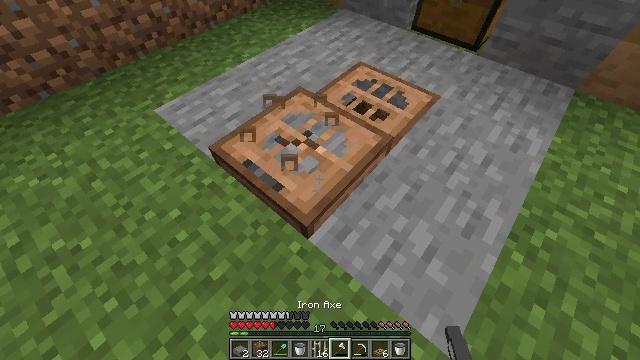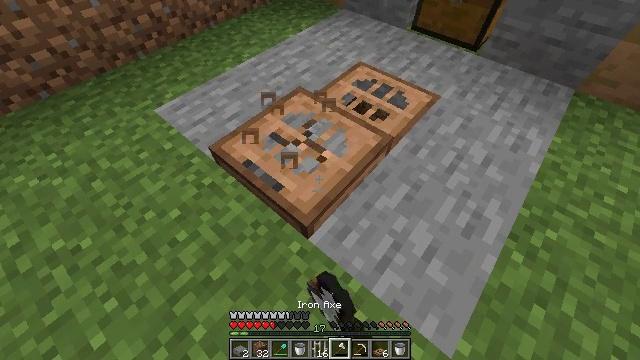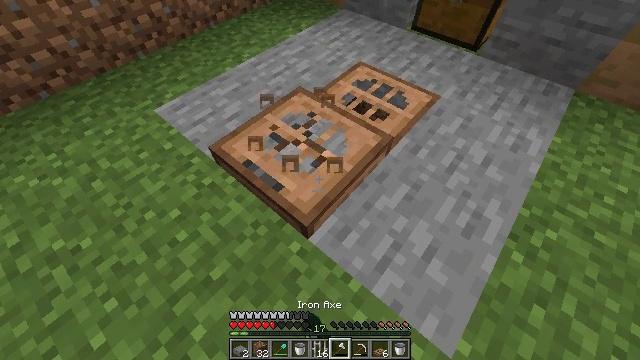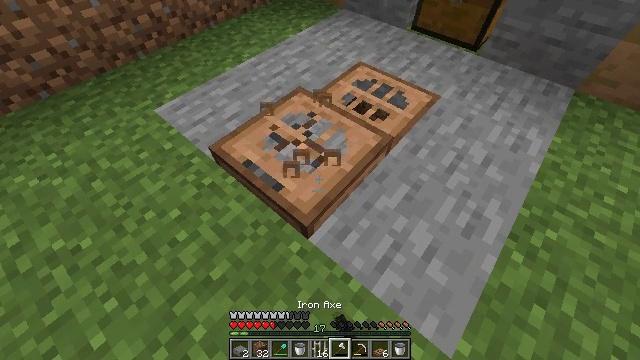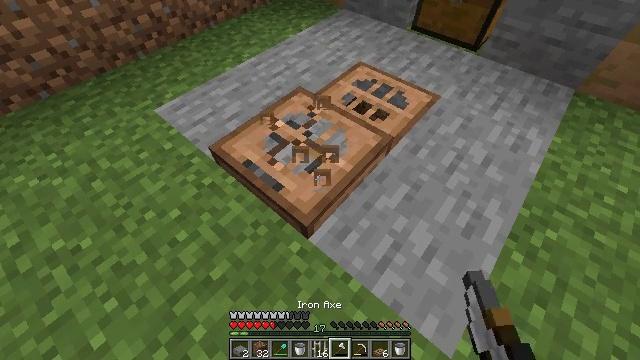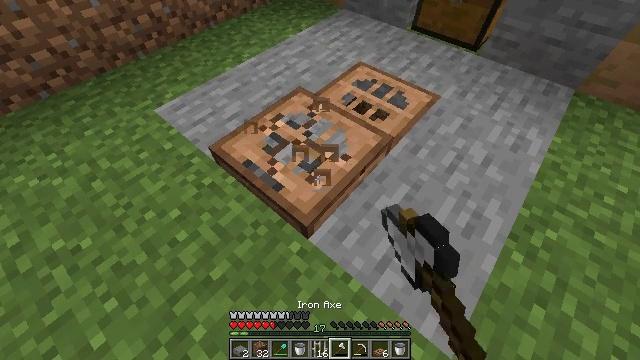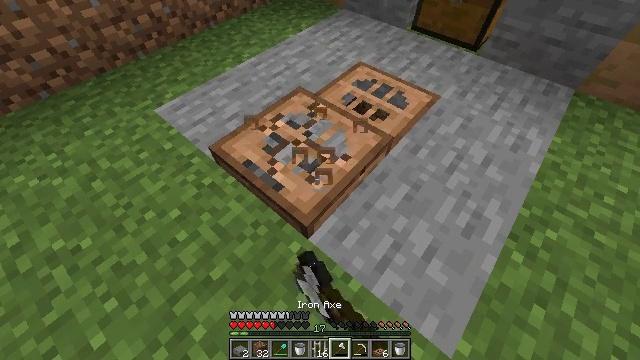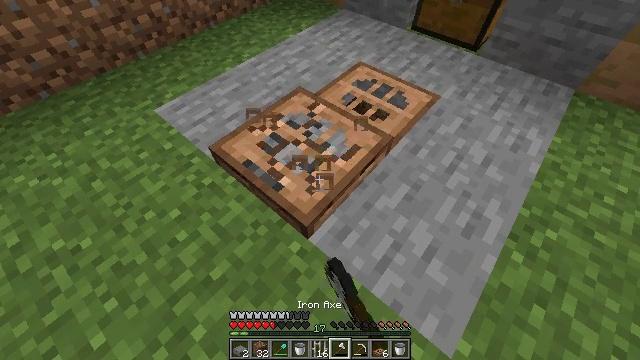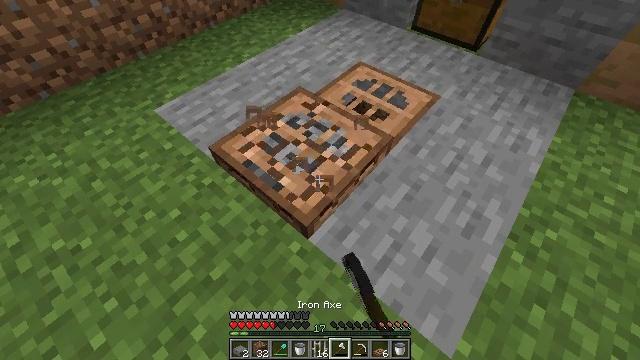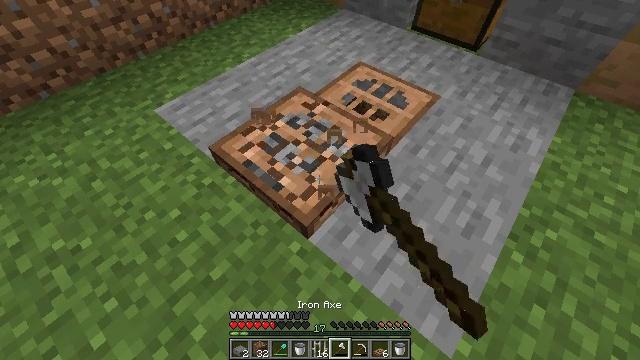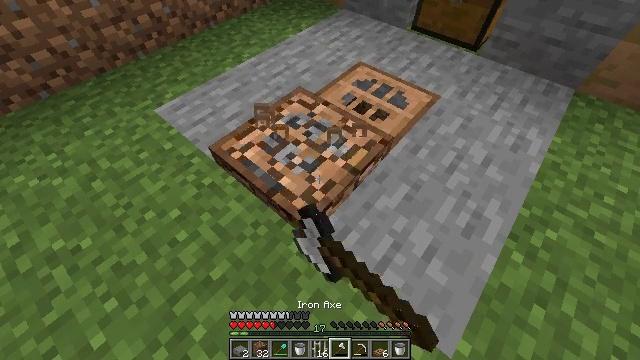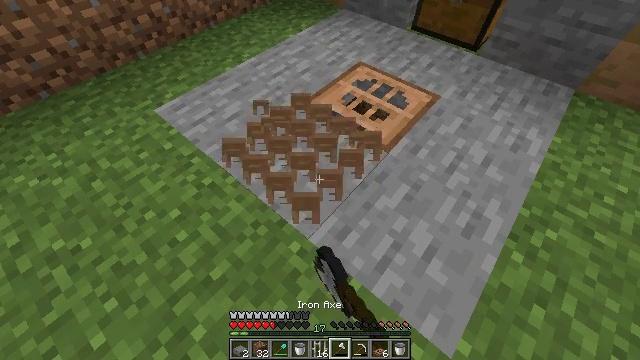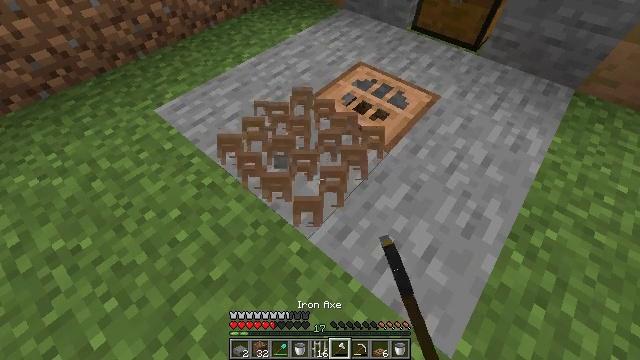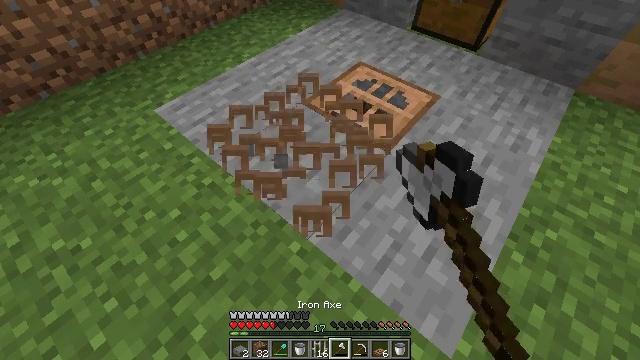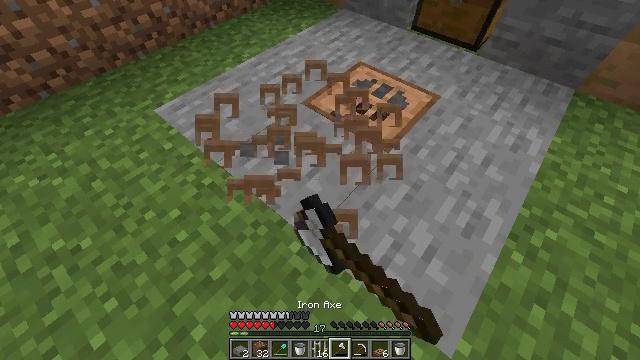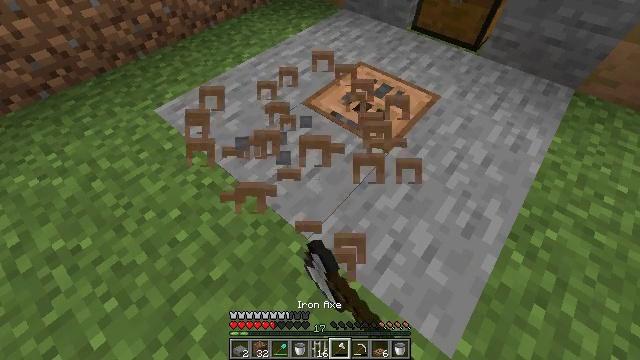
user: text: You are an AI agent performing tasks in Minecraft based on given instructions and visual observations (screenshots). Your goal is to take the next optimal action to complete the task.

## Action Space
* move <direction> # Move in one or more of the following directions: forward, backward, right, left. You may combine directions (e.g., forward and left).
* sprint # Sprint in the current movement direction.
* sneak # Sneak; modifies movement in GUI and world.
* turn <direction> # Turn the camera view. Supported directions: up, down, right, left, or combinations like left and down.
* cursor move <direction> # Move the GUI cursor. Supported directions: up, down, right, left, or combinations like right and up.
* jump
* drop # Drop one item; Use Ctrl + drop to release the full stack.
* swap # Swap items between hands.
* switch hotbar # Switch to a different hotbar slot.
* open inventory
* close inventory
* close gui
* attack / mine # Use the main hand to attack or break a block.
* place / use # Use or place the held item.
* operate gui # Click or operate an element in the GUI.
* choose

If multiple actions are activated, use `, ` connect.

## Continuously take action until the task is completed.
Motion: motion action
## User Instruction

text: Attack the jungle trapdoor to recycle it.
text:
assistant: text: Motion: attack / mine
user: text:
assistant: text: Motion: attack / mine
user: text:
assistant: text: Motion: attack / mine
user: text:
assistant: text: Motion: attack / mine
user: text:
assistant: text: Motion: attack / mine
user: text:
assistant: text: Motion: attack / mine
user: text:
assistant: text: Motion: attack / mine
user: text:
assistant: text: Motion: attack / mine
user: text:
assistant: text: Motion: attack / mine
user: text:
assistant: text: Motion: attack / mine
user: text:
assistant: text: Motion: attack / mine
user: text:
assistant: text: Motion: attack / mine
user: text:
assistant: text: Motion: attack / mine
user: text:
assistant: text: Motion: attack / mine
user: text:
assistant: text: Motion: attack / mine
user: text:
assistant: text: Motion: attack / mine
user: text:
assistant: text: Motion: attack / mine
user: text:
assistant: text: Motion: attack / mine
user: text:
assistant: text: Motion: attack / mine
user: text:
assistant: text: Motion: move forward, turn right
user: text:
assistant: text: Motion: move forward, turn right
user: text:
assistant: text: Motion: move forward, turn right
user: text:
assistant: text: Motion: move forward, turn right
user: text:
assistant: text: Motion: move forward
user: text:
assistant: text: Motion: no_op
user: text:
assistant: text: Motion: no_op
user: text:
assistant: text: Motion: no_op
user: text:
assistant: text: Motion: no_op
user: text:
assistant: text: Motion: sneak
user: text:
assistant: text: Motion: sneak